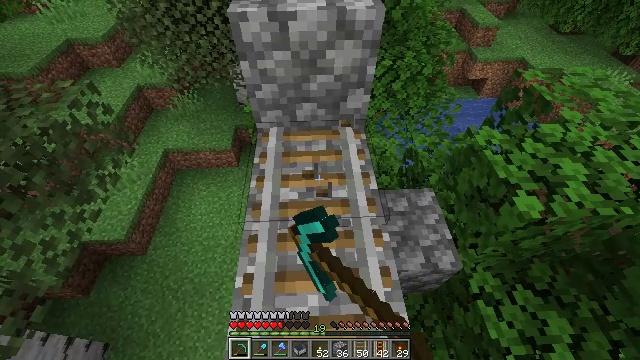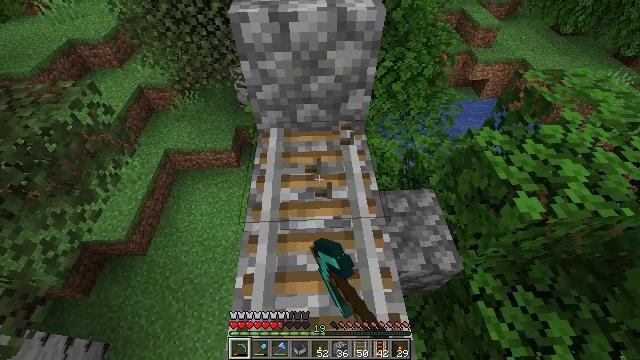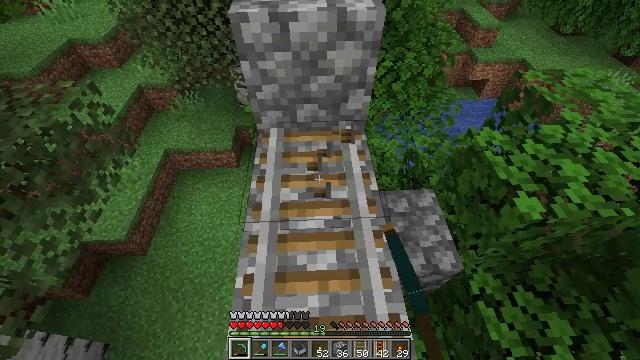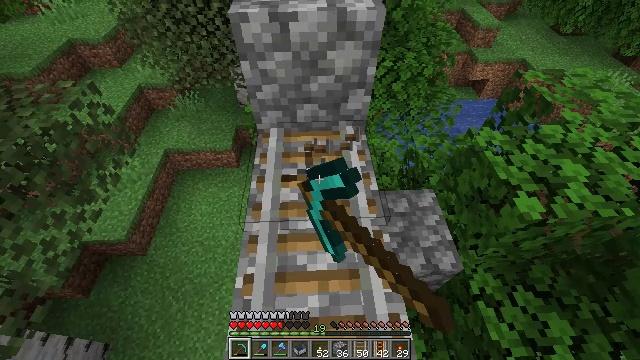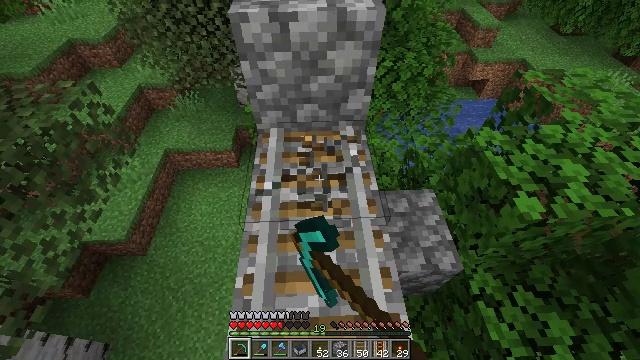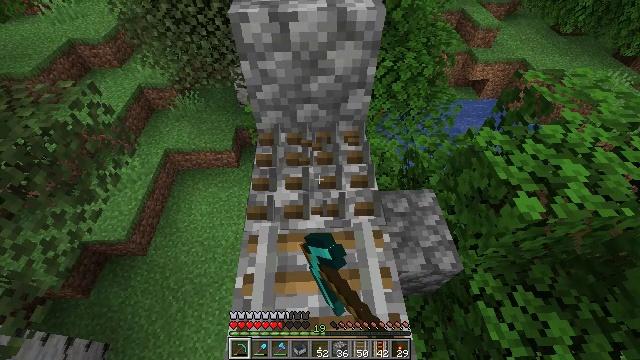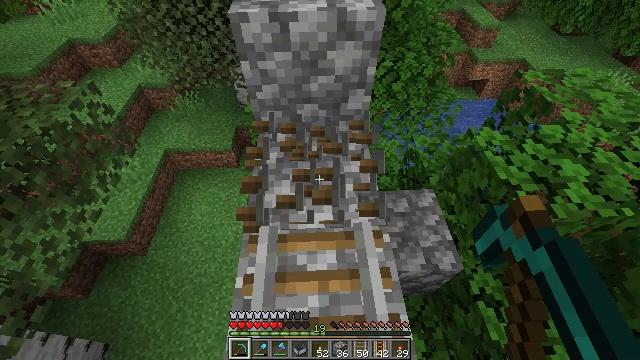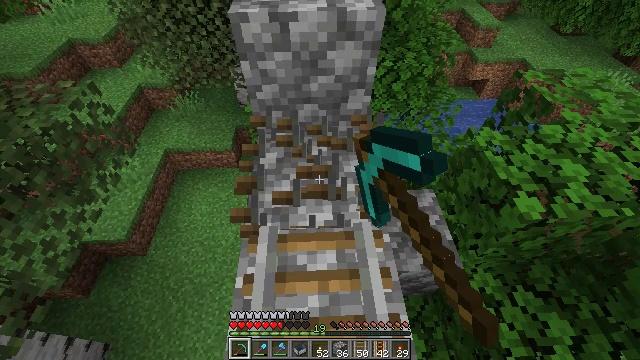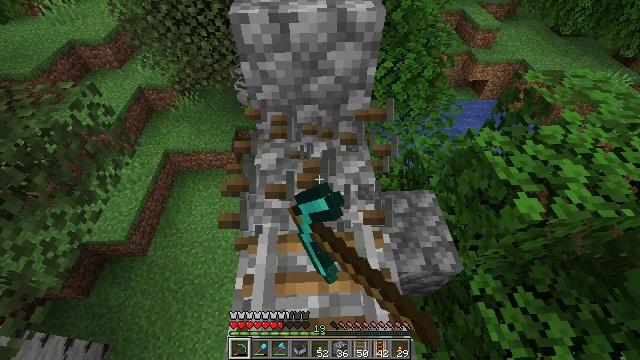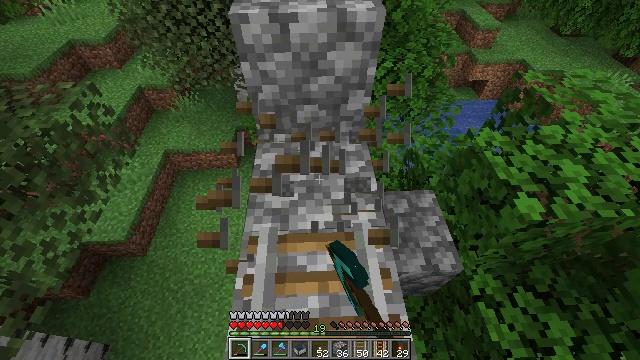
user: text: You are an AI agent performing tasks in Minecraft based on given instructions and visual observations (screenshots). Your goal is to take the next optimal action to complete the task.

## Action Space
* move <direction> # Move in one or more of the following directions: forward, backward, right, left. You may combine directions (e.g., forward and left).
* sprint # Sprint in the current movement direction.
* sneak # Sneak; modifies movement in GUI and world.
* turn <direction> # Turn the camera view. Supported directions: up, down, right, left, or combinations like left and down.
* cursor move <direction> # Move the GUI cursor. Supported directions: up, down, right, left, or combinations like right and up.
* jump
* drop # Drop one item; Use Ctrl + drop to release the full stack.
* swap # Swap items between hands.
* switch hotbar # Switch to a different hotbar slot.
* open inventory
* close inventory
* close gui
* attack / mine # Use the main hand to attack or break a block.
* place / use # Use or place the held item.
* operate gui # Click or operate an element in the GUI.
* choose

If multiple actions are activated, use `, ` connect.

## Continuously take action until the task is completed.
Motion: motion action
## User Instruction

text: Mine the rail.
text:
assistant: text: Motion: attack / mine
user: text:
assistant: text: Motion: attack / mine
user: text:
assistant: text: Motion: attack / mine
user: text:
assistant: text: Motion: attack / mine
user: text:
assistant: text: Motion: attack / mine
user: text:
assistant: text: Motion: attack / mine
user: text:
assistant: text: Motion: attack / mine
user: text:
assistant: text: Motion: attack / mine
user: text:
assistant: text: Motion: attack / mine
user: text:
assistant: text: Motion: attack / mine